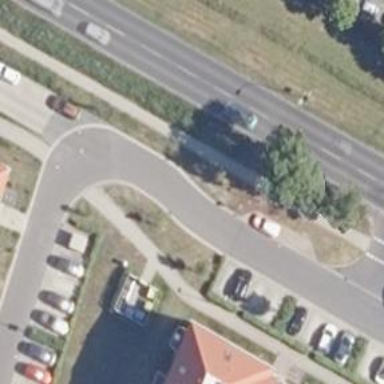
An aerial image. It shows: Asphalt road in residential area.